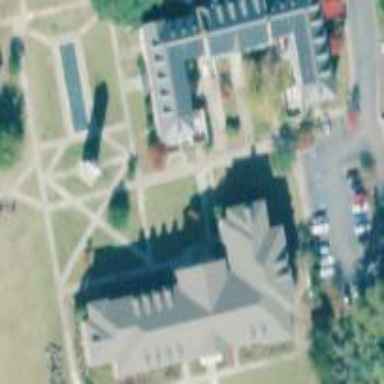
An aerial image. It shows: Dormitory building.